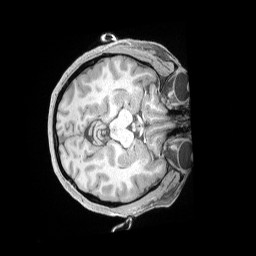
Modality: T1w
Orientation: axial
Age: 41
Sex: female
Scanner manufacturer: siemens
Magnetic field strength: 3 T
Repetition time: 2 s
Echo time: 0.00211 s